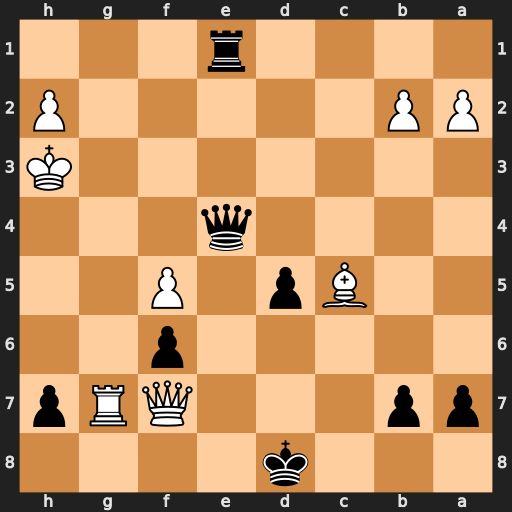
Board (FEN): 3k4/pp3QRp/5p2/2Bp1P2/4q3/7K/PP5P/4r3
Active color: b
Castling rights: -
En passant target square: -
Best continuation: Qf3+ Rg3 Qxf5+ Rg4 h5